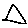
Label: triangle